Question: I am attempting to create a google map with markers on my page. I have an unordered list where each item has data attributes for latitude, longitude and title. Using JQuery I pull these values and produce a marker on the map for each item in the list. Everything seems to work OK except google maps will not load tiles as you pan around the map.

This is how I initialize the map:
'''
var map;
// initialize google map
$(function () {
var myOptions = {
zoom: 10,
center: new google.maps.LatLng(CoordinatesLat, CoordinatesLong),
mapTypeId: google.maps.MapTypeId.ROADMAP,
mapTypeControl: false
}
// initiate map
map = new google.maps.Map($("#map")[0], myOptions);
// when map is loaded, add events and behaviors to it
google.maps.event.addListenerOnce(map, 'tilesloaded', addEventsToMap(".event")); //commenting this line prevents GMAP problems
});
'''
FYI - before I was using maps.event.addListener() and the map would work momentarily and then become completely unresponsive. Changing it to maps.event.addListenerOnce() stopped the freezing but still has the tile loading problem.
And this is the callback, where evidently I've done something wrong:
'''
//add events from event list to map. add behavior to events ie. mouseover
function addEventsToMap(selector) {
$(selector).each(function (i, $e) {
$e = $($e);
var latlng;
if ($e.attr("data-geo-lat") && $e.attr("data-geo-long")) {
latlng = new google.maps.LatLng($e.attr("data-geo-lat"), $e.attr("data-geo-long"));
$e.marker = new google.maps.Marker({
position: latlng,
map: map,
title: $e.attr("data-title")
});
google.maps.event.addListener($e.marker, 'click', function () { window.location = $e.attr("data-href"); });
google.maps.event.addListener($e.marker, 'mouseover', function () { $e.addClass("event-hover"); });
google.maps.event.addListener($e.marker, 'mouseout', function () { $e.removeClass("event-hover"); });
//when mouse hovers over item in list, center map on it's marker
$e.mouseenter(function () {
map.panTo(latlng);
});
}
});
}
'''
Any idea what could be causing this?
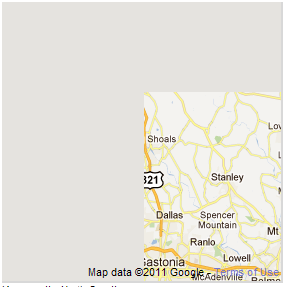
Answer: I see a problem, though I'm not sure if it's the issue here. If you examine this line:
'''
google.maps.event.addListenerOnce(map, 'tilesloaded', addEventsToMap(".event"));
'''
What you are intending to do is call your 'addEventsToMap' once the map is loaded, but instead what you are doing is calling the function and then assigning the return value of that as a listener.
You need this instead, and I think it shouldn't crash anymore.
'''
google.maps.event.addListenerOnce(map, 'tilesloaded', function() {
addEventsToMap(".event");
});
'''
If that doesn't work, I would recommend looking at the Javascript Console of whatever browser you are using, to see what error is happening to make the map crash.